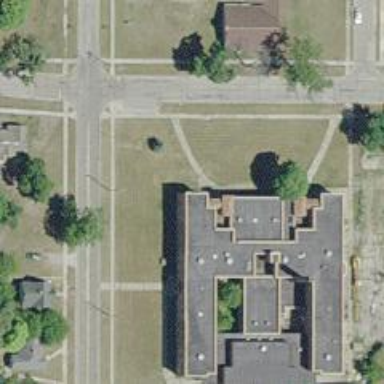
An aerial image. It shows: School.